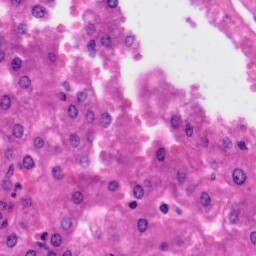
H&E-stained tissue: Liver